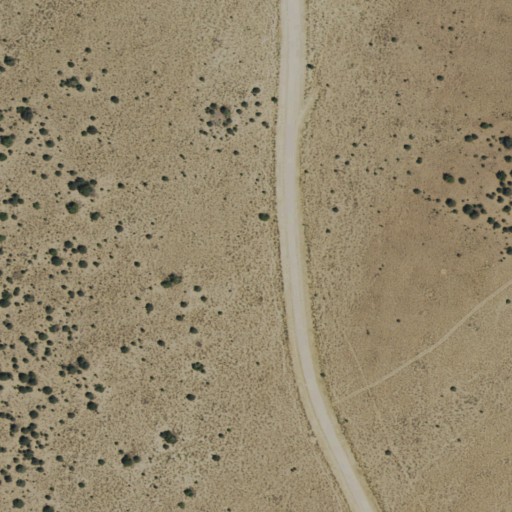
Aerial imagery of gap in Nevada named McIntyre Summit containing only shrub